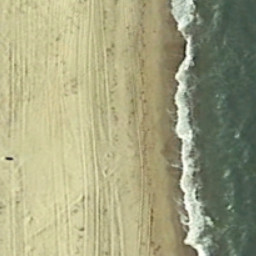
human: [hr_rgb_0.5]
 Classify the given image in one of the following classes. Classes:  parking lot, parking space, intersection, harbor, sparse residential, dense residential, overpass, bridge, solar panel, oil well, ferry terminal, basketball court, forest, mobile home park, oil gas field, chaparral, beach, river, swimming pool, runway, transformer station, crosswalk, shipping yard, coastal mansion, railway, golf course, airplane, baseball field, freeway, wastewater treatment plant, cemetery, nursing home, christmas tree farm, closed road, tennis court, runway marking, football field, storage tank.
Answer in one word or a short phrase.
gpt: beach